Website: macys
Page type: cart
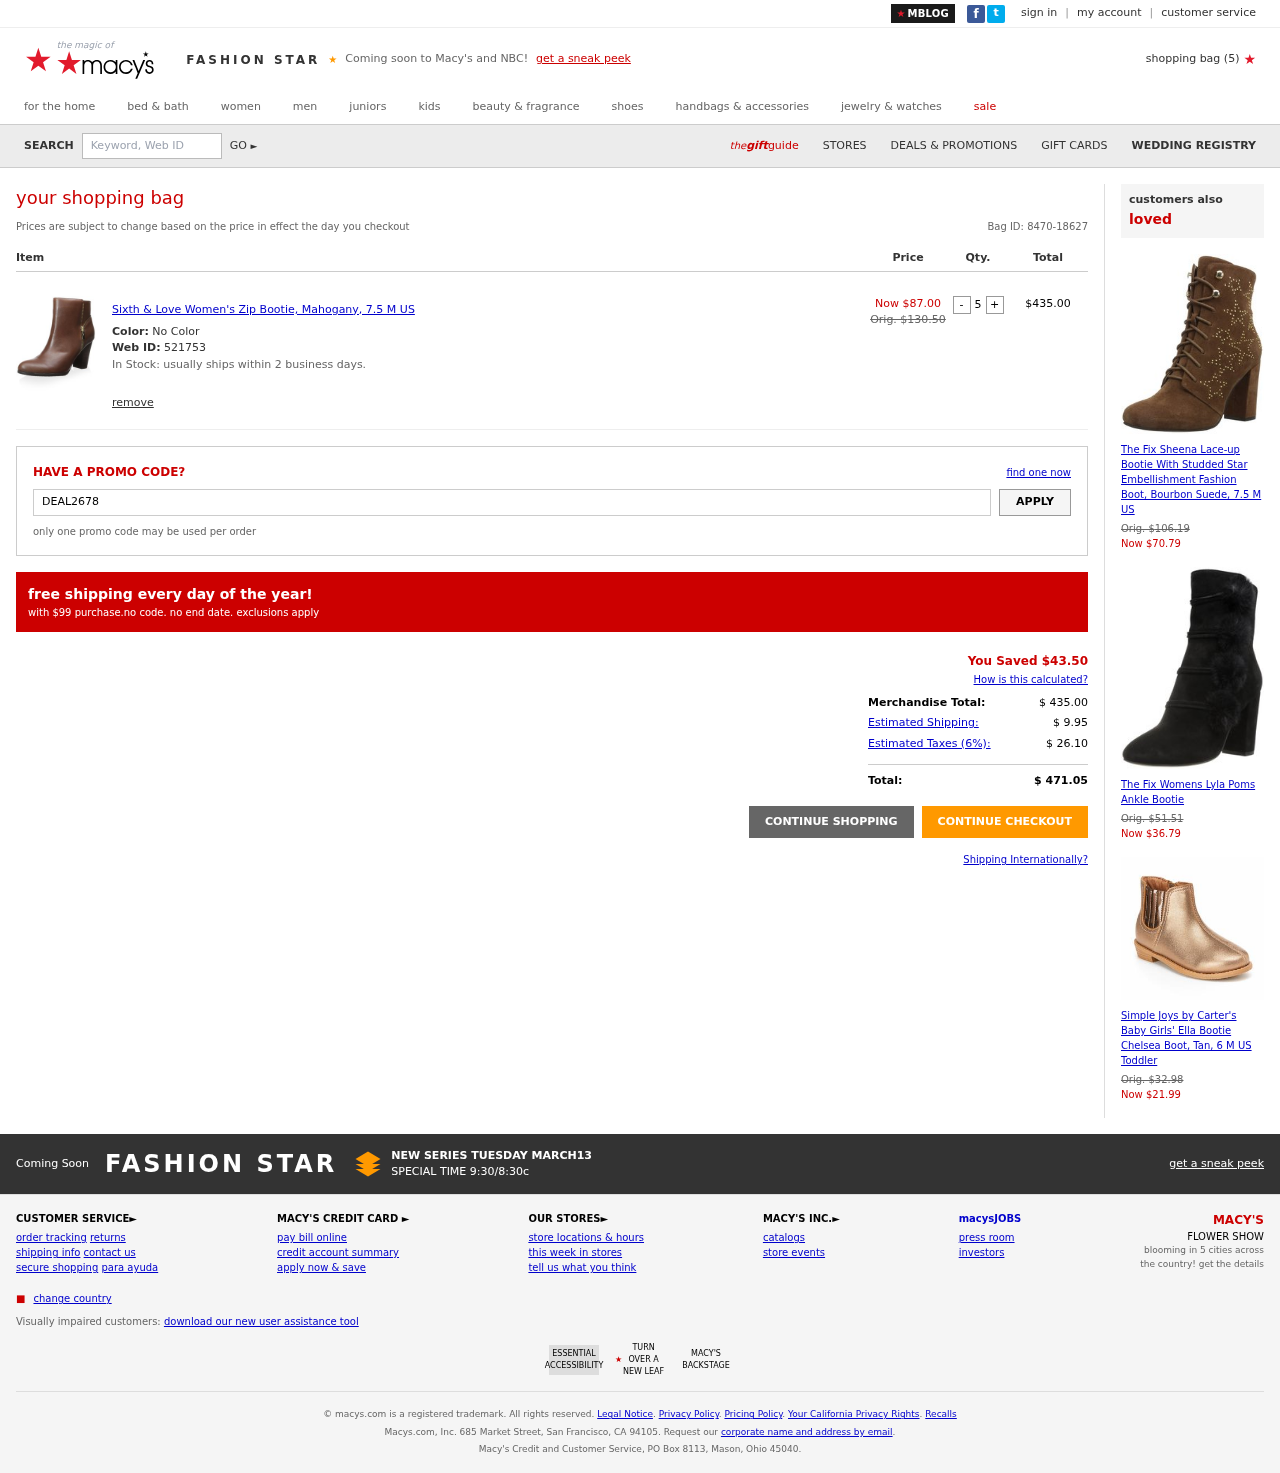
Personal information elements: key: PII_PROMO_CODE
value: DEAL2678
Product elements: key: PRODUCT1_NAME
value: Sixth & Love Women's Zip Bootie, Mahogany, 7.5 M US
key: PRODUCT1_PRICE
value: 87
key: PRODUCT1_QUANTITY
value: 5
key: PRODUCT2_NAME
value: The Fix Sheena Lace-up Bootie With Studded Star Embellishment Fashion Boot, Bourbon Suede, 7.5 M US
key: PRODUCT2_PRICE
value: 70.79
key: PRODUCT3_NAME
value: The Fix Womens Lyla Poms Ankle Bootie
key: PRODUCT3_PRICE
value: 36.79
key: PRODUCT4_NAME
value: Simple Joys by Carter's Baby Girls' Ella Bootie Chelsea Boot, Tan, 6 M US Toddler
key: PRODUCT4_PRICE
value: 21.99
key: PRODUCT1_SKU
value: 521753
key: PRODUCT1_ORIGINAL_PRICE
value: Orig. $130.50
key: PRODUCT1_TOTAL
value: $435.00
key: PRODUCT2_ORIGINAL_PRICE
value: Orig. $106.19
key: PRODUCT3_ORIGINAL_PRICE
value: Orig. $51.51
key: PRODUCT4_ORIGINAL_PRICE
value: Orig. $32.98
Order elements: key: ORDER_NUM_ITEMS
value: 5
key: ORDER_ID
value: Bag ID: 8470-18627
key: ORDER_SAVINGS
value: $43.50
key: ORDER_SUBTOTAL
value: $ 435.00
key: ORDER_SHIPPING_COST
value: $ 9.95
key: ORDER_TAX
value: $ 26.10
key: ORDER_TOTAL
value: $ 471.05